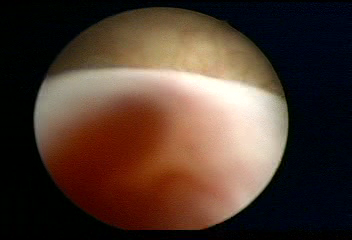
Modality: WLC
Class: Normal mucosa
Bladder cancer association: No